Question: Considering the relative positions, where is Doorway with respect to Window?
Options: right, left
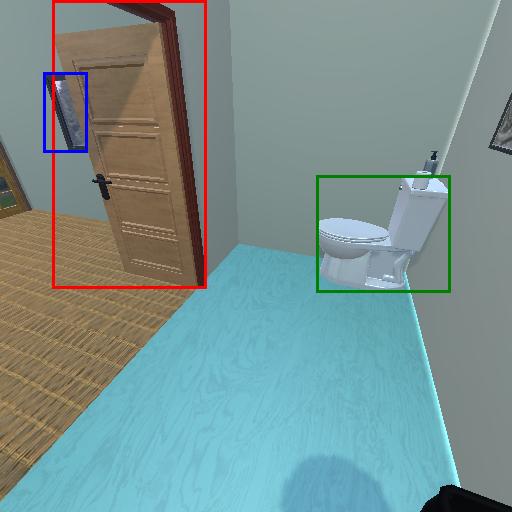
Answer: right